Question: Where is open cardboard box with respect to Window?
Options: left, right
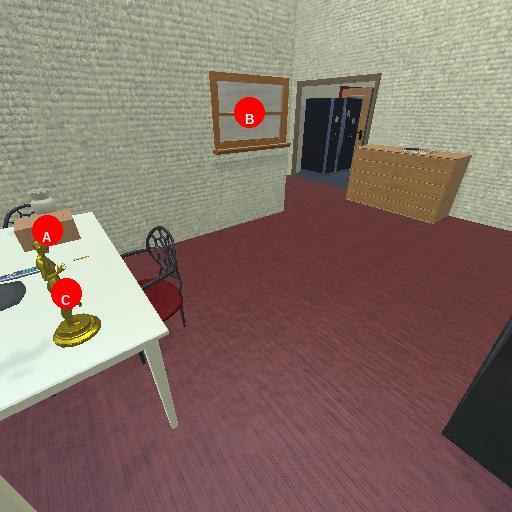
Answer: left